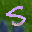
Label: 5